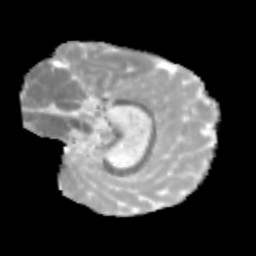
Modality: MD
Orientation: sagittal
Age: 9
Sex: male
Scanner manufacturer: siemens
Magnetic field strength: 3 T
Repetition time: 3.8 s
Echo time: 0.07 s